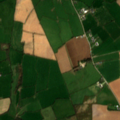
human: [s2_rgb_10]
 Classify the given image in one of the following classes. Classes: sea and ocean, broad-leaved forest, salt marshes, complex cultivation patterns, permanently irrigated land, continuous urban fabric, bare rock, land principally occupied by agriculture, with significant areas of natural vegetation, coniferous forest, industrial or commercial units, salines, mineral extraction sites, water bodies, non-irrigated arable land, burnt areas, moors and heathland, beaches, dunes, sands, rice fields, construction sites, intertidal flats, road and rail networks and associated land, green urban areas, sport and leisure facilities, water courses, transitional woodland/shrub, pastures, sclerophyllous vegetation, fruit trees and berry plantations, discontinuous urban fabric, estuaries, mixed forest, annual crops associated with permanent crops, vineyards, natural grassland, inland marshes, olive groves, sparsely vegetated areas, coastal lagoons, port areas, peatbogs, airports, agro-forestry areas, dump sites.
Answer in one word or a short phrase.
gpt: non-irrigated arable land, pastures